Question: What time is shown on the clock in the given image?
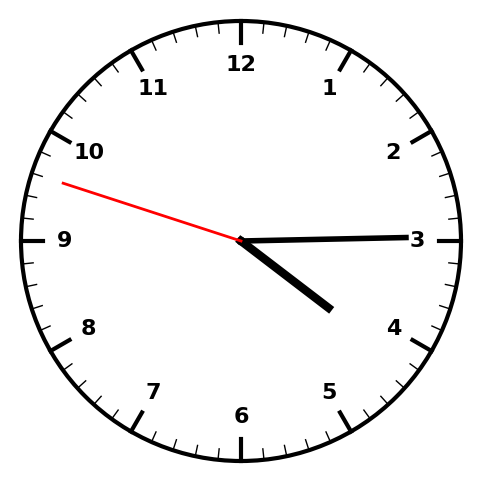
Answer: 04:14:48